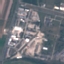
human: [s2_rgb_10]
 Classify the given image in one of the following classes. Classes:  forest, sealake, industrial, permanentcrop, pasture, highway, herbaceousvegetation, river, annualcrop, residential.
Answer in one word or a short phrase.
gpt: Industrial